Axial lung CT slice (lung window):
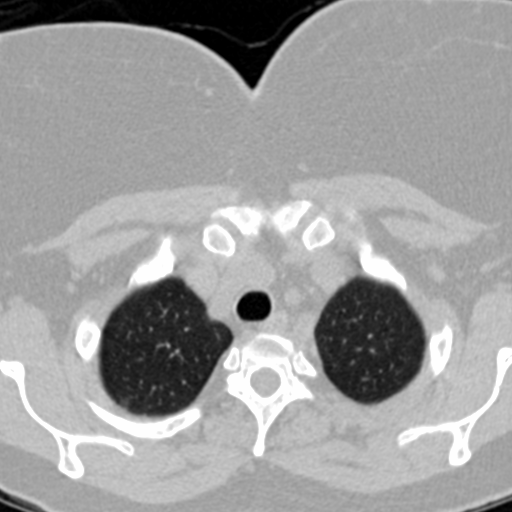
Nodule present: no